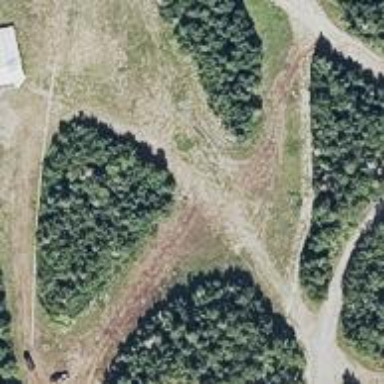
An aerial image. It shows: Intermediate difficulty ski slope.